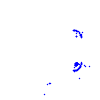
Particle: kaon